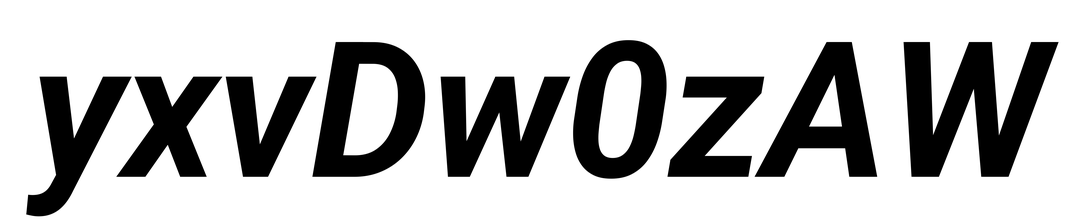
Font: Roboto-Italic_Bold_Italic